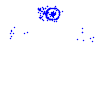
Particle: kaon